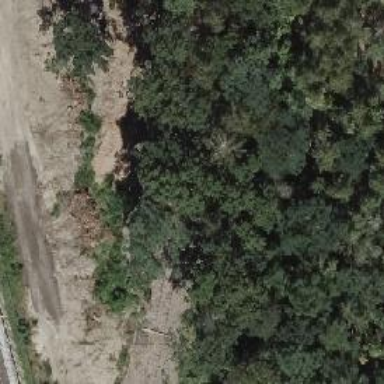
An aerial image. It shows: Abandoned railway tunnel that is part of historic railway route.